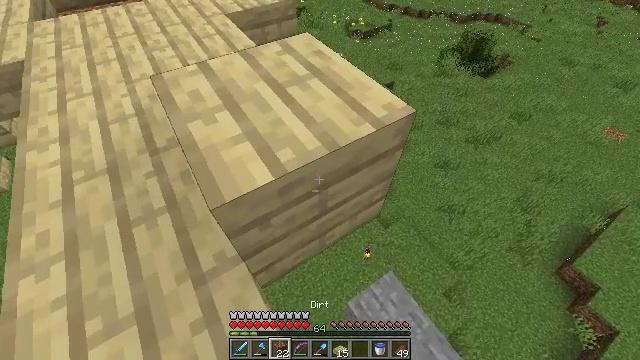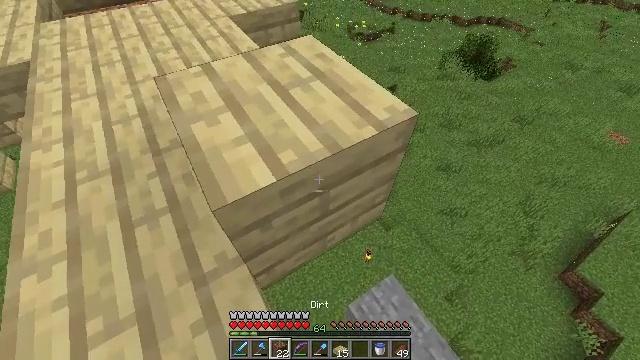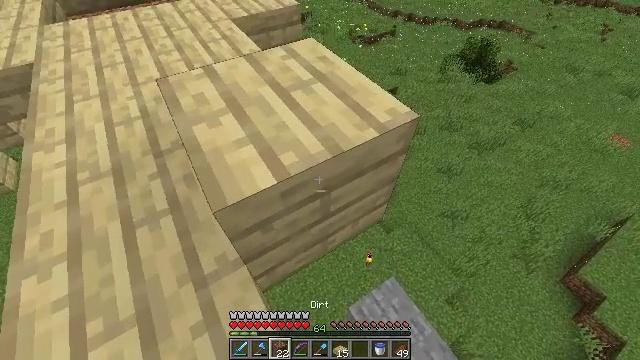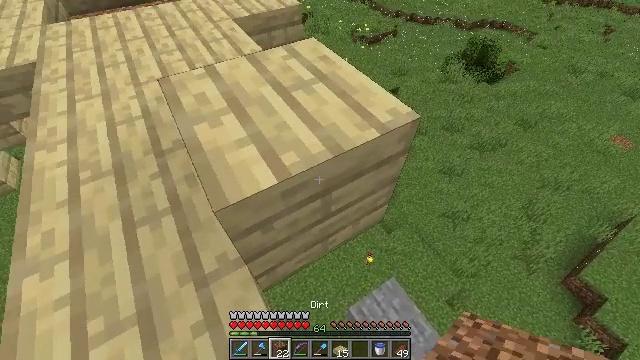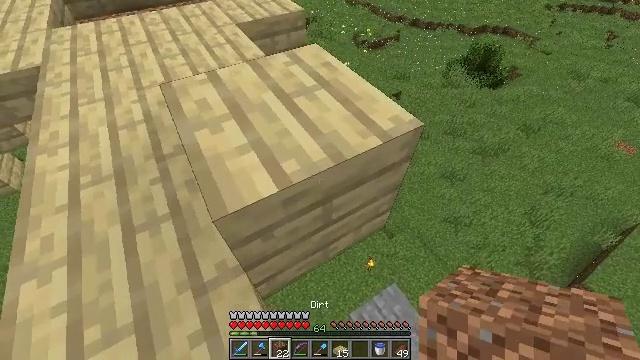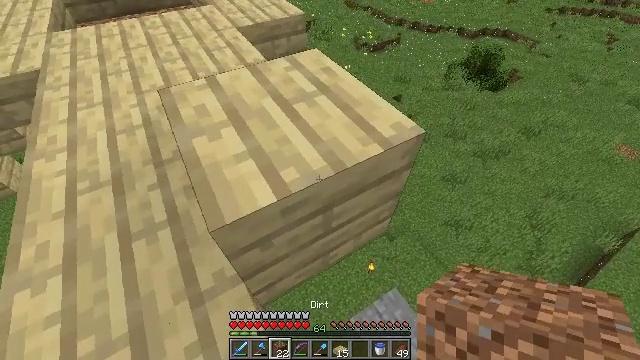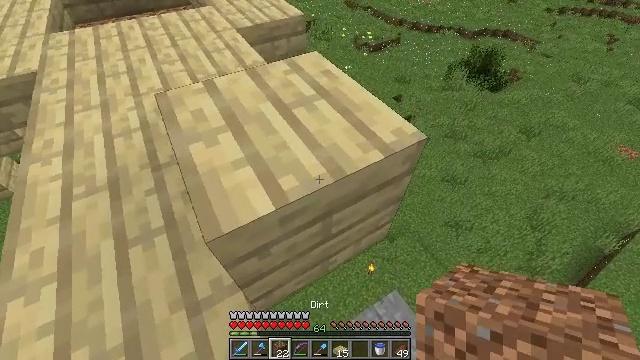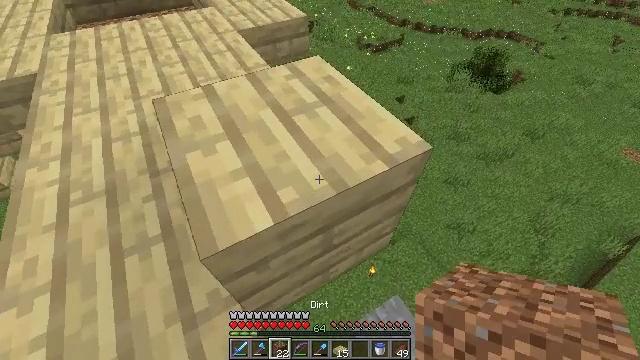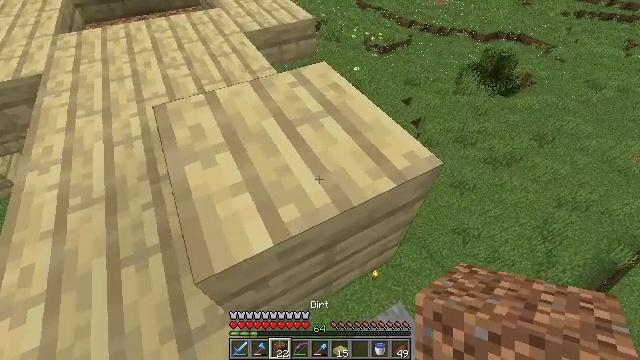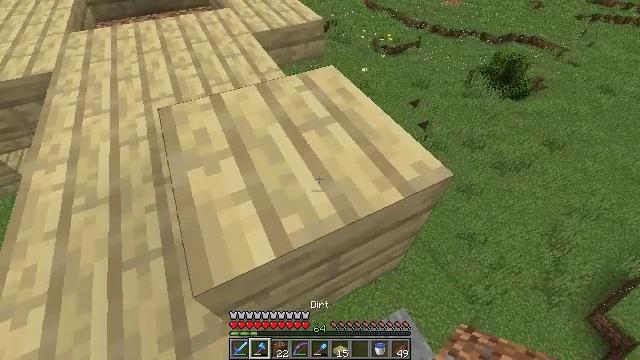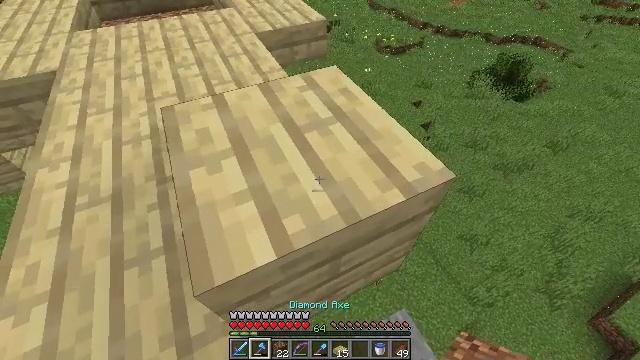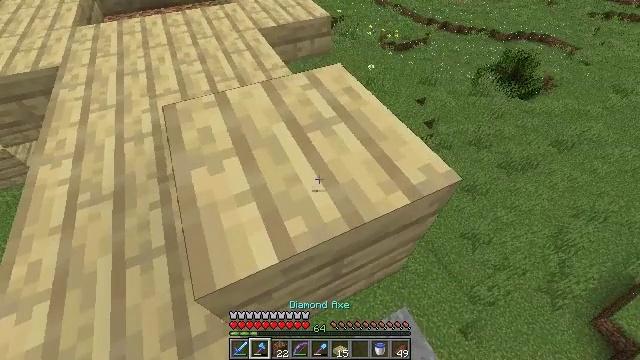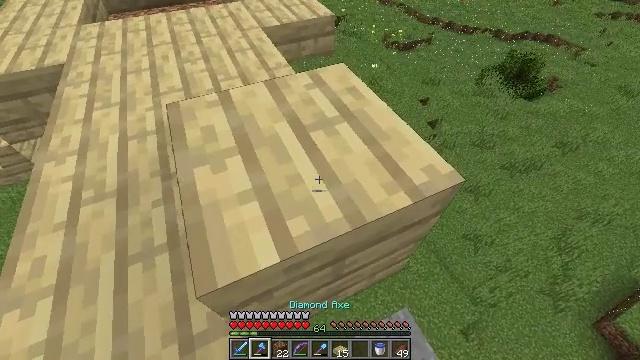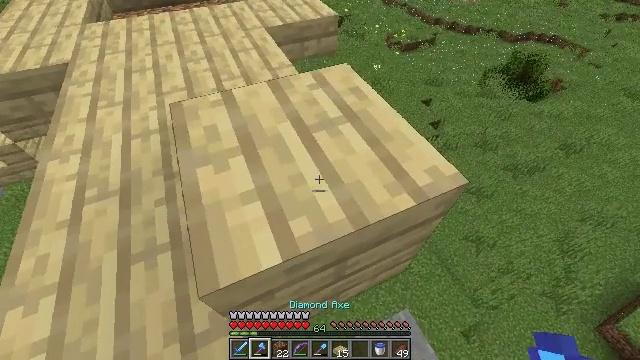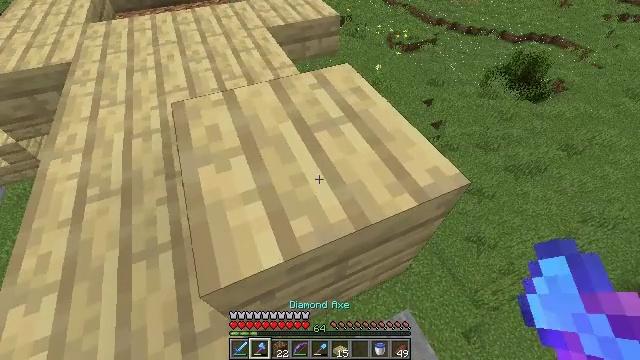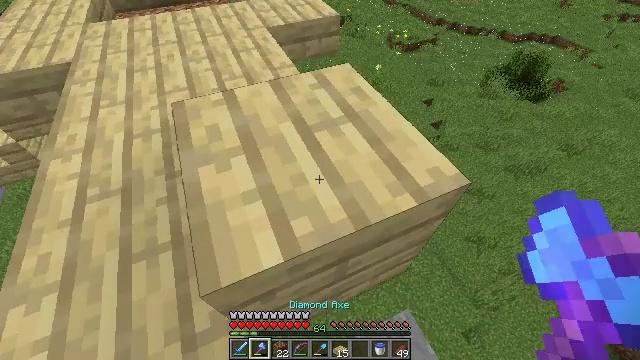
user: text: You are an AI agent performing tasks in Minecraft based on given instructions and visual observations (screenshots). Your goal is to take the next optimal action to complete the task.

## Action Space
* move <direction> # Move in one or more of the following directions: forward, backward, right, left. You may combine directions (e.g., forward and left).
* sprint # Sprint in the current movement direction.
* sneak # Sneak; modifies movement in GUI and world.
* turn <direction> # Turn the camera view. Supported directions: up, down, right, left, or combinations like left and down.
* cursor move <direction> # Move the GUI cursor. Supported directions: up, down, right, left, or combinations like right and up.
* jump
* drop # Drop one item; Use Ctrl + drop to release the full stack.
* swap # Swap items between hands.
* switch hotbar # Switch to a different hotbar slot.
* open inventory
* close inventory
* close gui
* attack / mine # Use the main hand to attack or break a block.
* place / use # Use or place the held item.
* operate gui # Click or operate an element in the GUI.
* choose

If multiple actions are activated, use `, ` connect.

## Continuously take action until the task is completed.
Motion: motion action
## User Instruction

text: Collect the birch slab for reuse.
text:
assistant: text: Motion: sneak
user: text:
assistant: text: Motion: sneak
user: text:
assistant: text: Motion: sneak
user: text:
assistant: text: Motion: move forward, sneak
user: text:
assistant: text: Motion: move forward, sneak
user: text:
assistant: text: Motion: move forward, sneak
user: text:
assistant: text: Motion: move forward, sneak
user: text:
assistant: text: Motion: move forward, sneak, turn left
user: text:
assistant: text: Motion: sneak, turn left, switch to hotbar 2
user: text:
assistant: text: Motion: sneak, switch to hotbar 2
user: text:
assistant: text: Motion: sneak, switch to hotbar 2
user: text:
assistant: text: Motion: sneak
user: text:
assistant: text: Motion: sneak
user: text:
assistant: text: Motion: sneak
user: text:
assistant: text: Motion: sneak
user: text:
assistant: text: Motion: sneak, attack / mine
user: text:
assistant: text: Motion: sneak, attack / mine
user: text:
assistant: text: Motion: sneak, attack / mine
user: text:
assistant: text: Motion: sneak, attack / mine
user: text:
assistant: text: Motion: move left, sneak, attack / mine
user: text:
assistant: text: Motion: move left, sneak, attack / mine
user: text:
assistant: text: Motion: move left, sneak, attack / mine
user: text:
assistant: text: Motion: move left, sneak, attack / mine
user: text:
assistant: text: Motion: move left, sneak, attack / mine
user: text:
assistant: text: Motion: sneak, turn right, attack / mine
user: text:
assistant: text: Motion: sneak, turn right and down, attack / mine
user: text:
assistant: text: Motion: sneak, attack / mine
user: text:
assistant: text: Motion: sneak